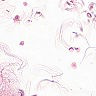
Metastatic tissue present: no